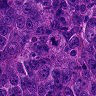
Metastatic tissue present: yes